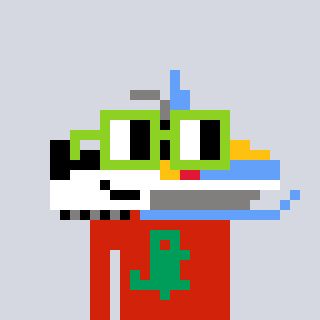
a pixel art character with square light green glasses, a snowmobile-shaped head and a red-colored body on a cool background